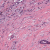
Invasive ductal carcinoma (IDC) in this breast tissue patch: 1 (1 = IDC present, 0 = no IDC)